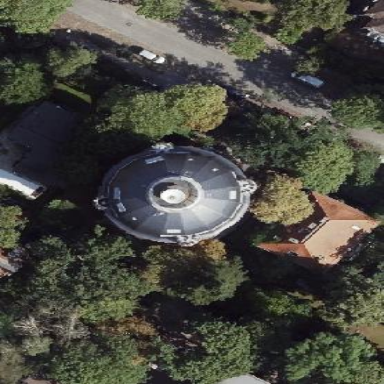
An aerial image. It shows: Building that serves as water tower.